Interaction volume radius: 10 \u00c5
Interaction volume height: 20 \u00c5
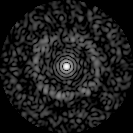
Disorder parameter: 0.8416